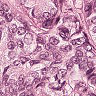
Metastatic tissue present: yes